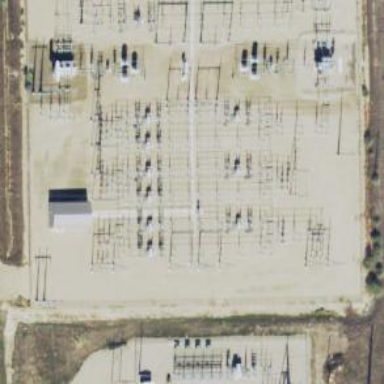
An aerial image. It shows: Switch for power supply.